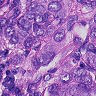
Metastatic tissue present: yes